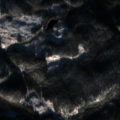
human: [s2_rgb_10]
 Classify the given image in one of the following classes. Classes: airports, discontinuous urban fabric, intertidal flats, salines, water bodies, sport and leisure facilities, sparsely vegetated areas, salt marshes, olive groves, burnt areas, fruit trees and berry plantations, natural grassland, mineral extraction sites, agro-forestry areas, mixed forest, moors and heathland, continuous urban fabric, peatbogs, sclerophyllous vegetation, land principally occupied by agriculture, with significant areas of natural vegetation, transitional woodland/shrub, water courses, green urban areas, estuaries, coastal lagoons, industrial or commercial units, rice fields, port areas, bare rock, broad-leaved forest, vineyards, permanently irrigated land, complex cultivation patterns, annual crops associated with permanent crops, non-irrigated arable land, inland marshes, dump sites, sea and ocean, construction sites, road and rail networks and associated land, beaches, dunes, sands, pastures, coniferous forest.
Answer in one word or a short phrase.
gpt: coniferous forest, transitional woodland/shrub